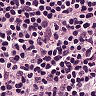
Metastatic tissue present: no